Question: I am trying to use libwebsockets (<URL>.

'''
* thread #1: tid = 0x2503, 0x000fa47e MyApp'SHA1_Final + 22, queue = 'com.apple.main-thread, stop reason = EXC_BAD_ACCESS (code=1, address=0x22986341)
frame #0: 0x000fa47e MyApp'SHA1_Final + 22
frame #1: 0x00130a90 MyApp'EVP_DigestFinal_ex + 56
frame #2: 0x0012e45c MyApp'ssleay_rand_add + 492
frame #3: 0x0012f056 MyApp'RAND_poll + 614
frame #4: 0x0012e726 MyApp'ssleay_rand_bytes + 166
frame #5: 0x000ef49c MyApp'SSL_CTX_new + 464
frame #6: 0x00153218 MyApp'libwebsocket_create_context(info=0x2fda90bc) + 1364 at libwebsockets.c:1975
'''
I also have nss library (<URL> and a bunch of other security related files which is needed for other libraries in my project.
I have tried to create simple test project with one view and only libwebsockets and openssl library in it and in that project openssl doesn't crash.
I guess that the problem I have is related either to existence of nss and openssl libraries in the same project or to possible different compile settings for openssl and other projects. (And yes, I've checked, libwebsockets lib calls SSL_library_init()).
I would greatly appreciate any thoughts why this happens and how to fix it.
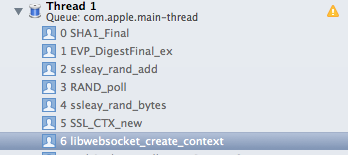
Answer: OK. I have nailed down the problem.
NSS library has SHA1 functions which has the same names that openssl has. I don't completely understand why linker didn't complain about duplicate symbols but the problem was that openssl was using one of SHA1 functions from NSS and all the others from openssl. By doing that ssl context was being corrupted by wrong function from NSS and then crashing in openssl function.
I would appreciate some thoughts why linker let it all compile but moving all the app to use only openssl solved my problem.